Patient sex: F
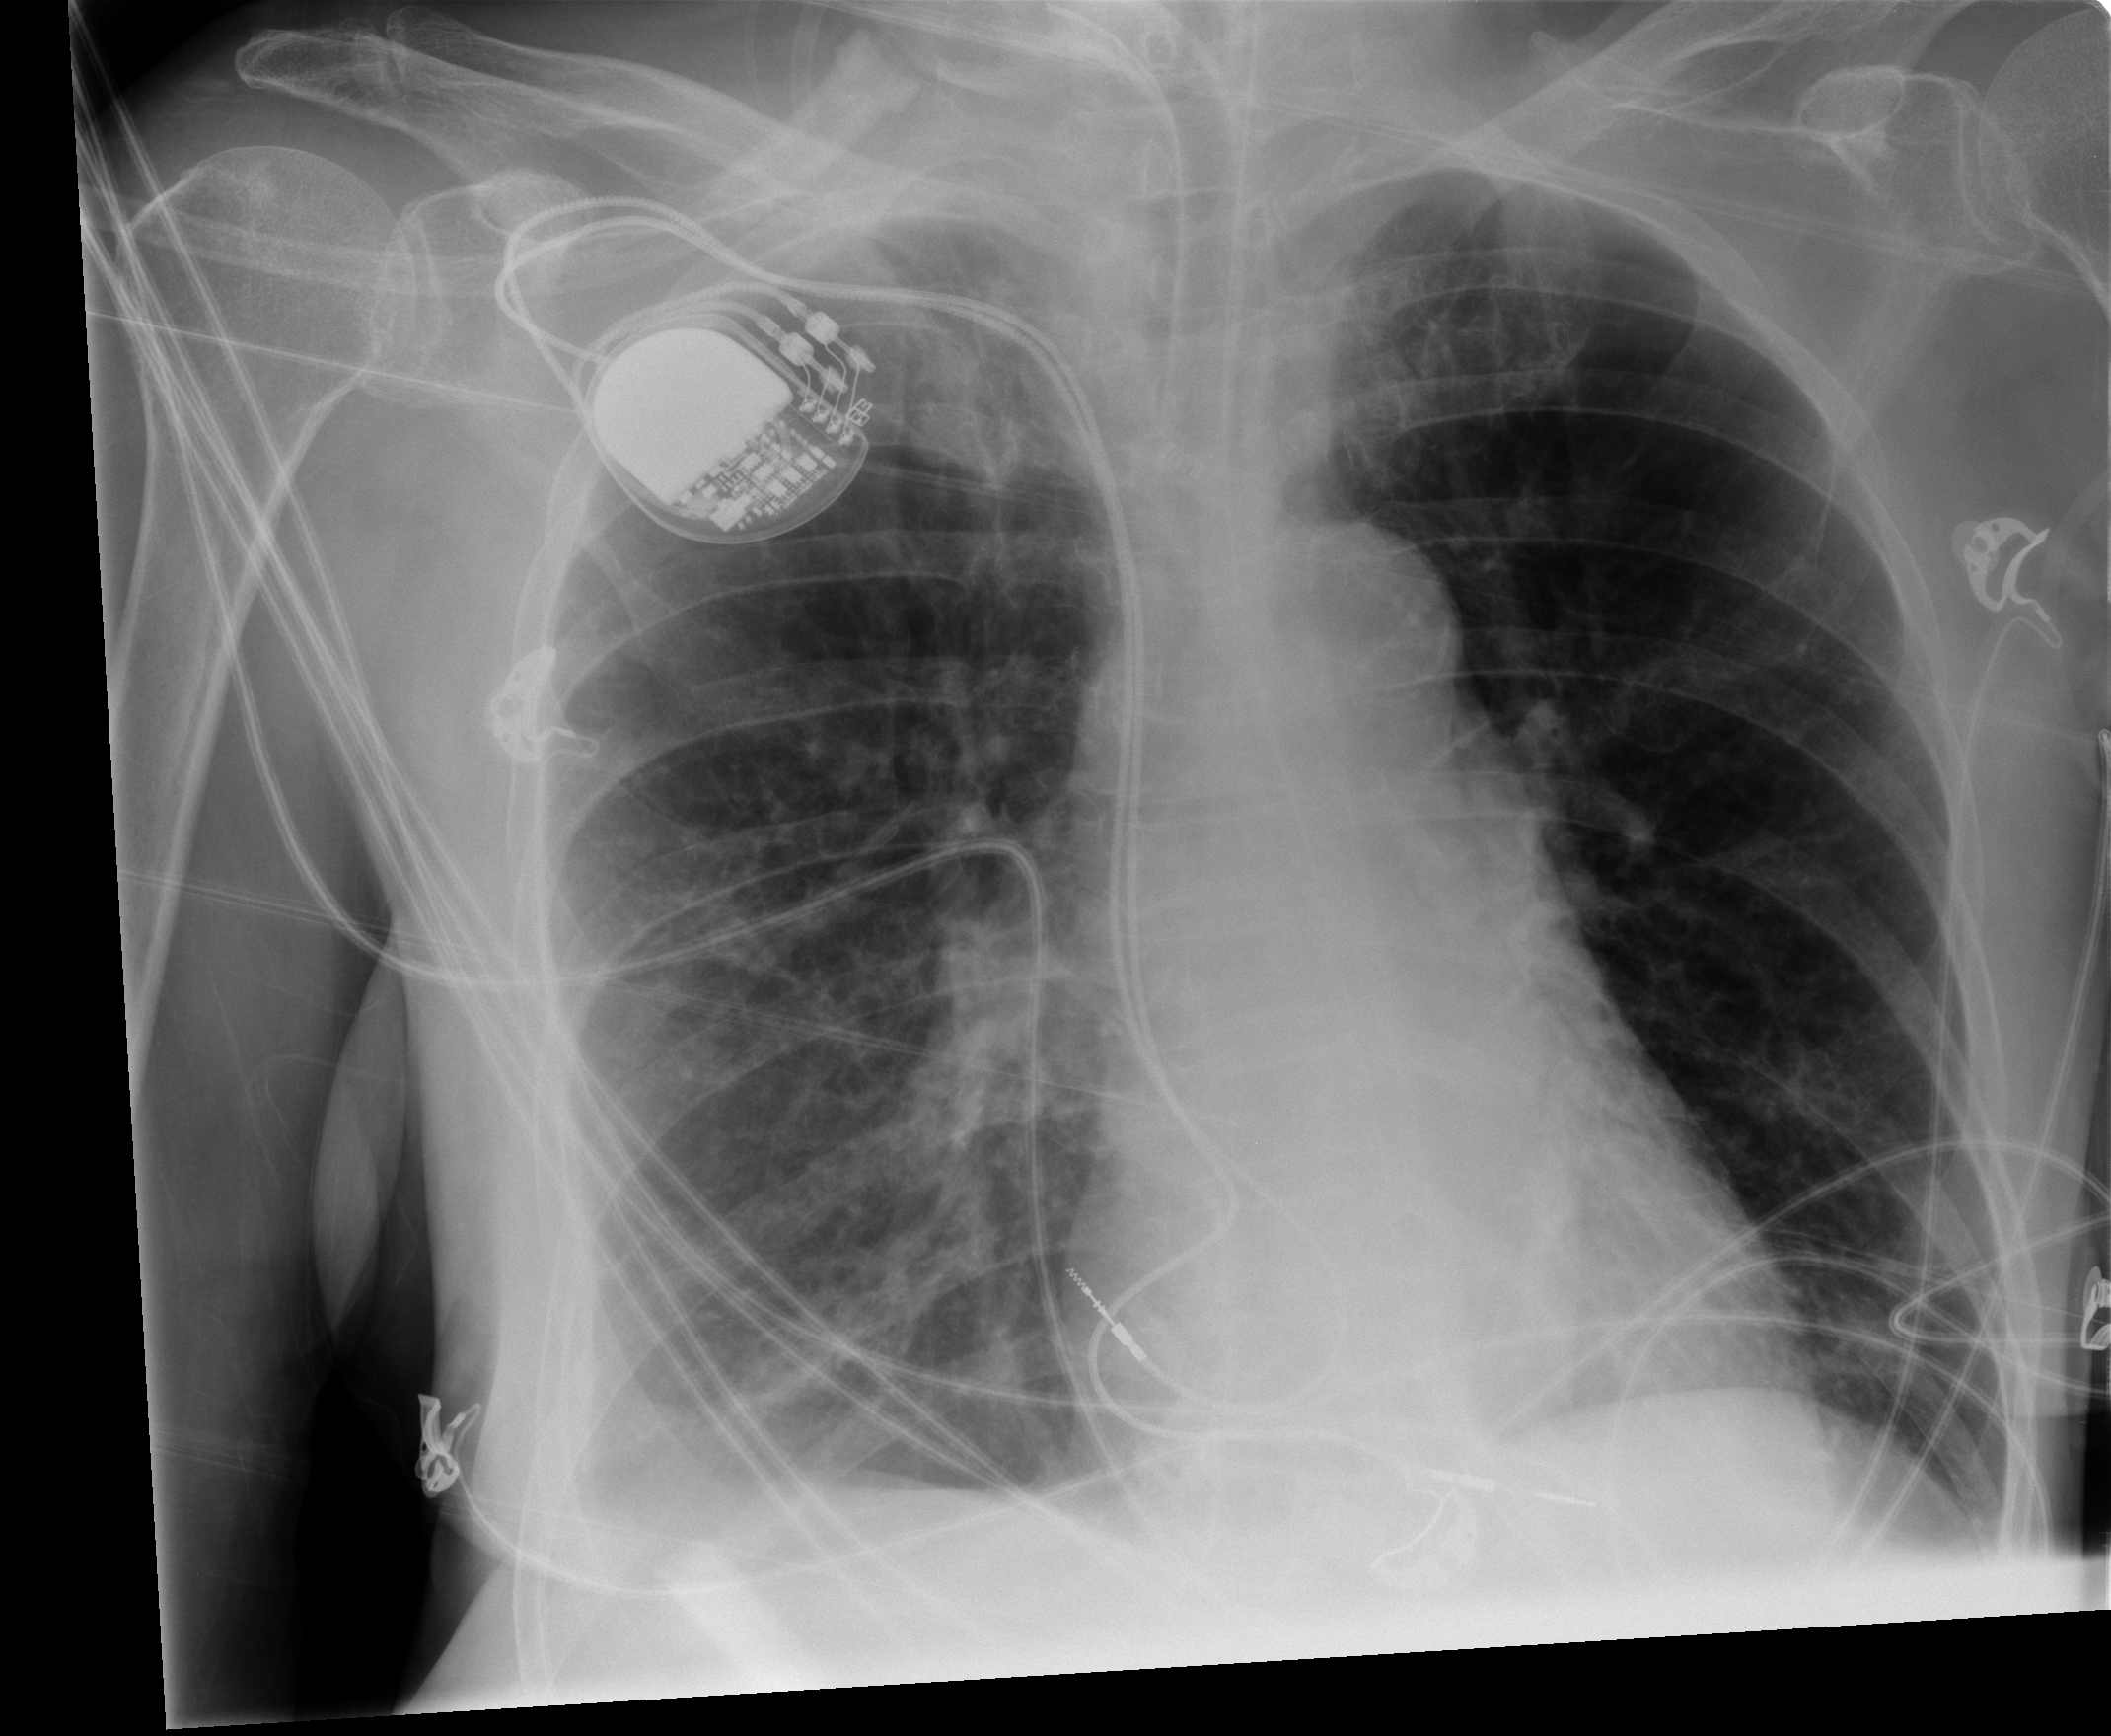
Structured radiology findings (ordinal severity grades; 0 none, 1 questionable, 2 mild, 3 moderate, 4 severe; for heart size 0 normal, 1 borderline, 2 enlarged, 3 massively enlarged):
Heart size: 0
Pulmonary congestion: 0
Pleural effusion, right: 1
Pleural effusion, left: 0
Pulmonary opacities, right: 1
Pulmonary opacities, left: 0
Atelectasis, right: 1
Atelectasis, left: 0